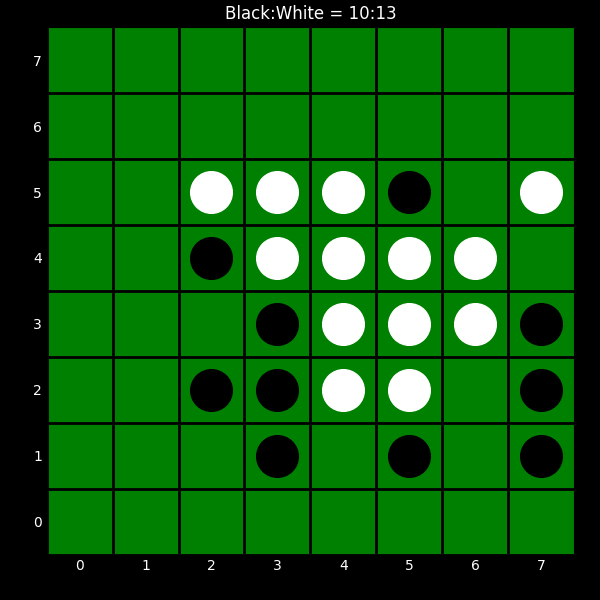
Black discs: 10
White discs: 13